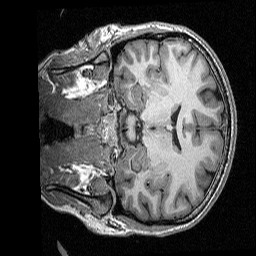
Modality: T1w
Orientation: coronal
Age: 37
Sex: female
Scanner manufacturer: siemens
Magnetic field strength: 3 T
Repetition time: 2.3 s
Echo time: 0.00298 s